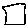
Label: square